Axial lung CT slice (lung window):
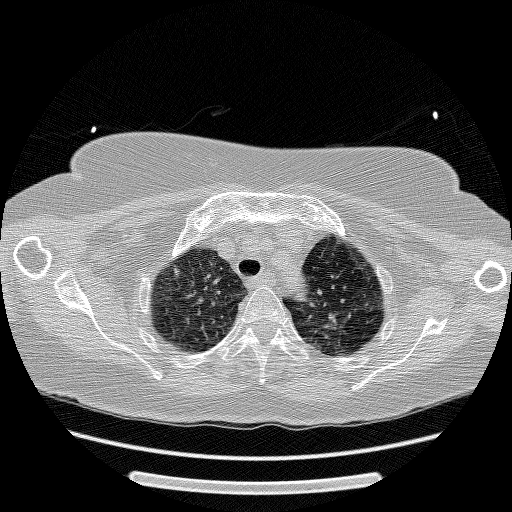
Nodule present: yes
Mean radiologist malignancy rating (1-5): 1